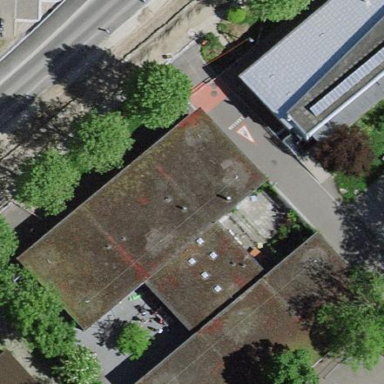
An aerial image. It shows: Public building.